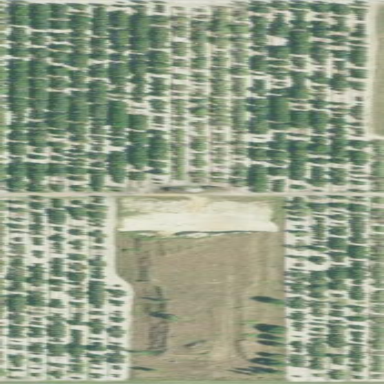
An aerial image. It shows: Orchard.